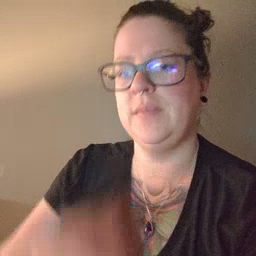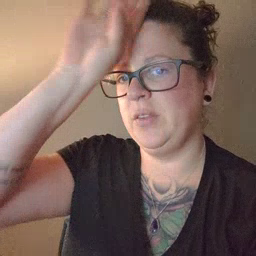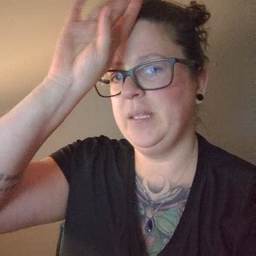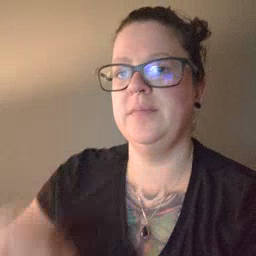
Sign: fireman